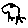
Label: bird